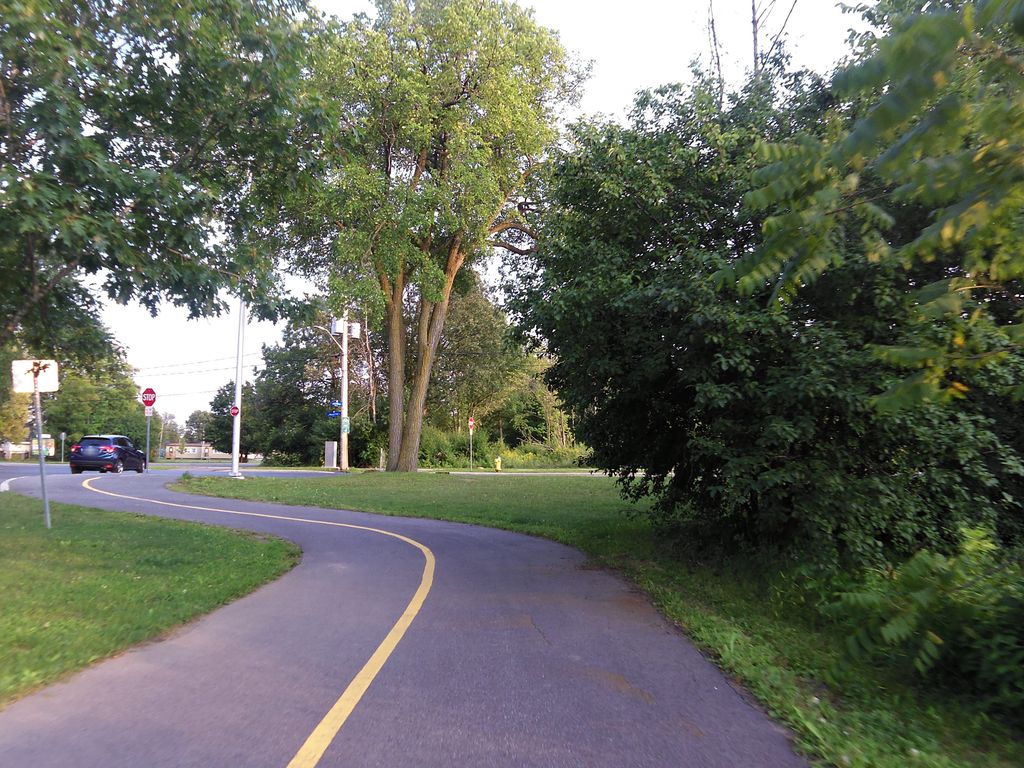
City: ottawa-gatineau